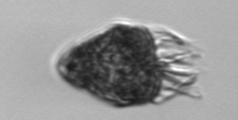
Label: Strombidium_morphotype2